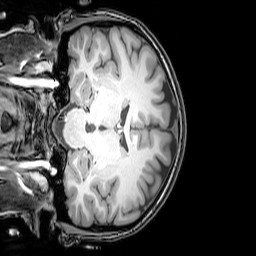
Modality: T1w
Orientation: coronal
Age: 24
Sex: female
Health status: healthy
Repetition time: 0.081 s
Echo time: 0.037 s